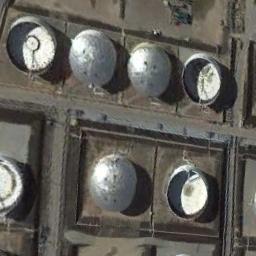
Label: storage_tank